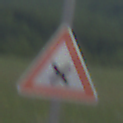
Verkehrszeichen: KreuzungOderEinmuendung
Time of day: Midday
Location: Outdoor (RoadRail)
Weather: PartlyCloudy
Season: NotSpecified
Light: Natural